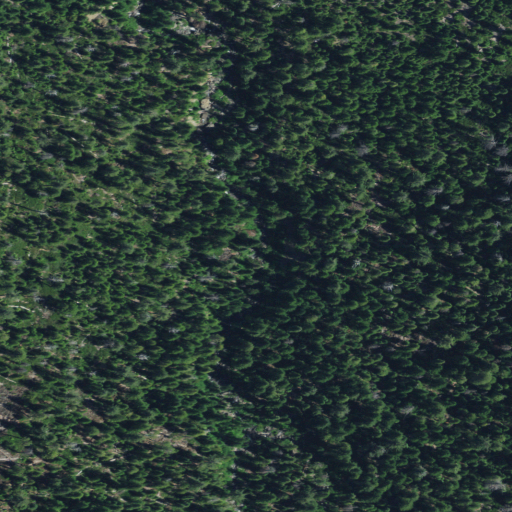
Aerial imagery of valley in California named Red Rock Valley containing only evergreen forest